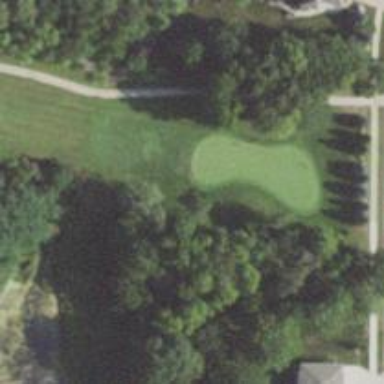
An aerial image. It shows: View of golf hole.